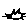
Label: cat